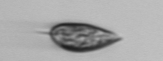
Label: Prorocentrum_triestinum